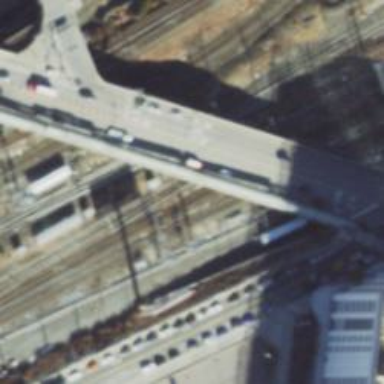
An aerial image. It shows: Railway track with contact lines for electrification.